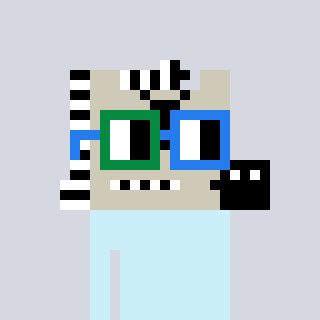
a pixel art character with square green and blue glasses, a zebra-shaped head and a computerblue-colored body on a cool background